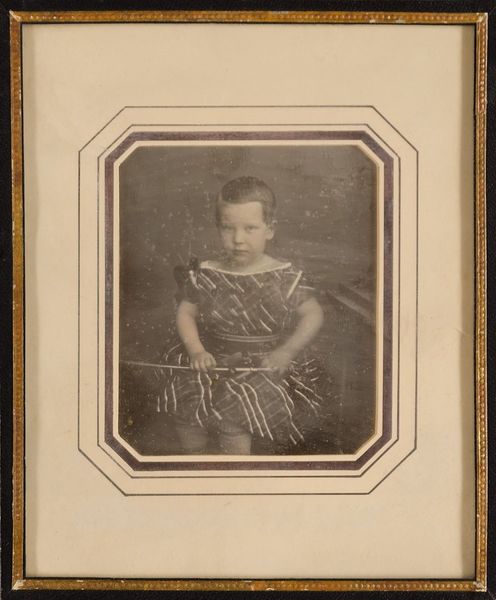
Titel: Otto Christian Gaedechens (geb. 25. Jan. 1848), 11. Mai 1851
Standort: Hamburg
Institution: Museum für Kunst und Gewerbe Hamburg
Schlagwörter: portrait, figur, junge, foto, fotografie, photographie, photo, lichtbild, daguerreotypie, bildwerke, angewandte und bildende kunst, hessische systematik, porträt, porträtfotografie, porträtphotographie, hüftbild